Question: I made the tail of speech bubble using core graphic and
The tail part of the speech buble supposed to move to any point as i want.
The problem is when the tail's end part(the pointy part) is downward it works fine.
But when the bubble is upside down, like the bubble part is on the bottom the tail part is on the
top, the tail part's 2 connected line crosses each other and form a X, when it supposed to be like /
can someonle please help me?
'''
double angle(CGPoint p1, CGPoint p2)
{
//BOOL bRev = TRUE;
double dx = p2.x - p1.x;
double dy = p2.y - p1.y;
if (dx == 0 && dy == 0) return 0.0
if (dy == 0) {
if (dx > 0) return 0.0;
else return M_PI;
}
if (dx == 0) {
if (dy > 0) {
double ang = M_PI/2.0;
//if (bRev) ang = M_PI*2 - ang;
return ang;
}
else {
double ang = M_PI/2.0 * 3;
//if (bRev) ang = M_PI*2 - ang;
return ang;
}
}
if (dx > 0) {
if (dy > 0) {
double ang = atan((double)dy/(double)dx); // 1sabunmyeon
//if (bRev) ang = M_PI*2 - ang;
return ang;
}
else {
double ang = atan((double)dy/(double)dx) + 2.0*M_PI; // 4sabunmyeon
//if (bRev) ang = M_PI*2 - ang;
return ang;
}
}
else {
double ang = atan((double)dy/(double)dx) + M_PI;
//if (bRev) ang = M_PI*2 - ang;
return ang;
}
return 0.0;
}
- (double)degree:(CGPoint)p1 and:(CGPoint)p2
{
double rad = angle(p1, p2);
double deg = rad * 180.0 / M_PI;
if (deg >= 360.0) deg = deg - 360.0;
return (deg);
}
- (CGPoint)getPoint:(CGPoint)cPt Len:(int)len BaseDegree:(double)d1 MoveDegree:(double)d2
{
double radian = 3.14/180.0;
CGPoint pt1;
pt1.x = cPt.x + len*cos((d2-d1)*radian);
pt1.y = cPt.y - len*sin((d2-d1)*radian);
return pt1;
}
- (void)drawRect:(CGRect)rect{
double degree1 = [self degree:CGPointMake(view.frame.origin.x(view.frame.size.width)/2,
view.frame.origin.y+(view.frame.size.height)/2)
and:lastPt];
CGPoint cpt = CGPointMake(view.frame.origin.x+(view.frame.size.width)/2,
view.frame.origin.y+(view.frame.size.height)/2);
CGPoint p1 = [self getPoint:cpt Len:10 BaseDegree:degree1 MoveDegree:90];
CGPoint p2 = [self getPoint:cpt Len:10 BaseDegree:degree1 MoveDegree:-90];
CGPathMoveToPoint(ctx, nil, p1.x, p1.y);
CGPathAddLineToPoint(ctx, nil, lastPt.x, lastPt.y);
CGPathAddLineToPoint(ctx, nil, lastPt.x-2, lastPt.y+2);
CGPathAddLineToPoint(ctx, nil, lastPt.x-4, lastPt.y);
CGPathAddLineToPoint(ctx, nil, p2.x, p2.y);
}
'''

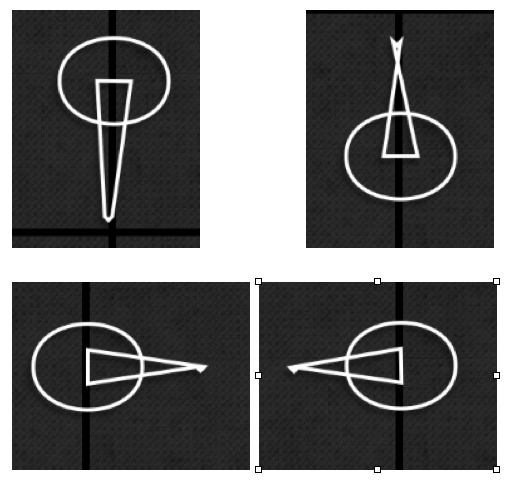
Answer: In your code when you are drawing the line, you are calculating the start and end points right, but then at the end you are going:
'''
CGPathAddLineToPoint(ctx, nil, lastPt.x, lastPt.y);
CGPathAddLineToPoint(ctx, nil, lastPt.x-2, lastPt.y+2);
CGPathAddLineToPoint(ctx, nil, lastPt.x-4, lastPt.y);
'''
So you are always drawing the tiny v at the bottom/top/side of your bubble as a fixed right way up v from left top, middle bottom, right top, regardless of which way up you are drawing.
You need to change that to ensure that those -2/+2 respond to which way up / round you are - for instance, when you are upside down, it should end up as
'''
CGPathAddLineToPoint(ctx, nil, lastPt.x+4, lastPt.y);
CGPathAddLineToPoint(ctx, nil, lastPt.x+2, lastPt.y-2);
CGPathAddLineToPoint(ctx, nil, lastPt.x, lastPt.y);
'''
except it should be calculated, not just hard coded.